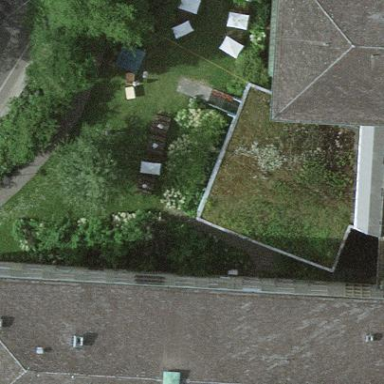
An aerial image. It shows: Hospital building.